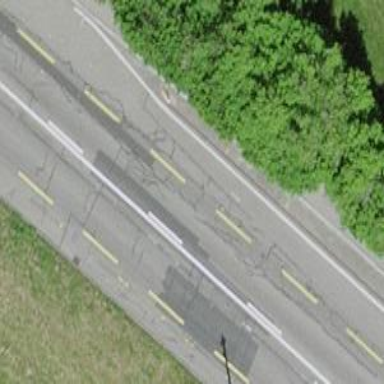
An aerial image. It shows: Tertiary road with asphalt surface and cycle lane.